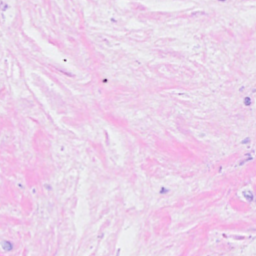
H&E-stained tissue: Breast